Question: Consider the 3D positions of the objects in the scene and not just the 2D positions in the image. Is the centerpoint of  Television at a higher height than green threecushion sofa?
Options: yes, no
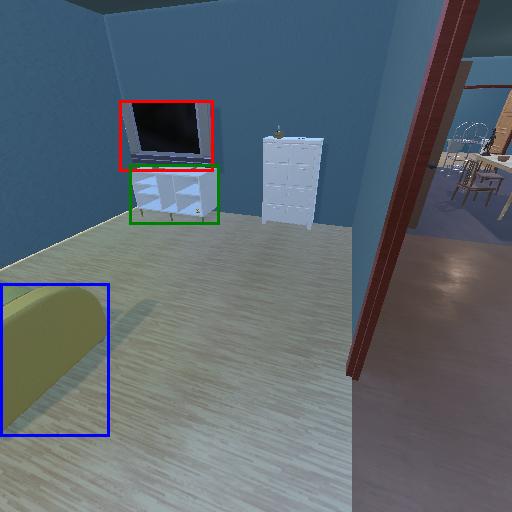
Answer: yes